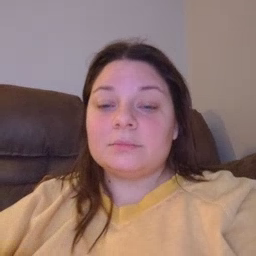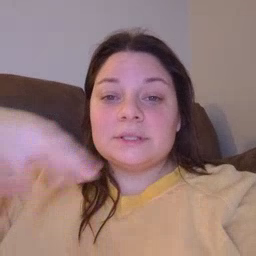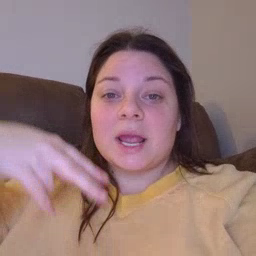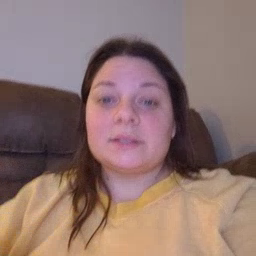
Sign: dance